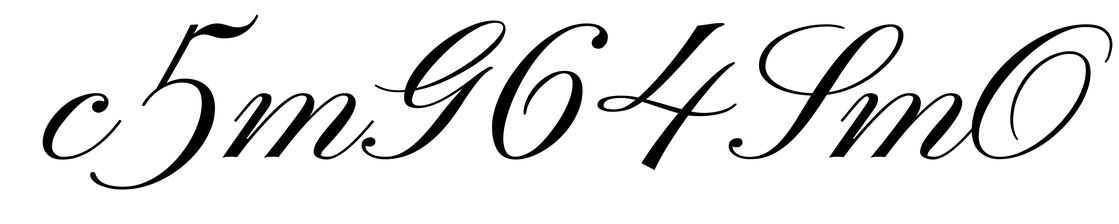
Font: PinyonScript-Regular